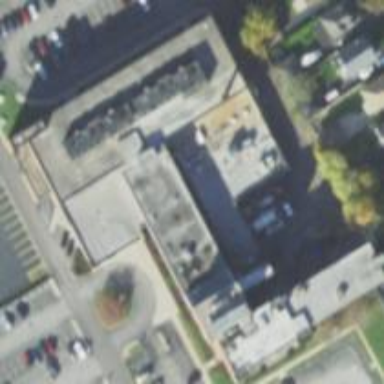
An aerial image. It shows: Hospital building.